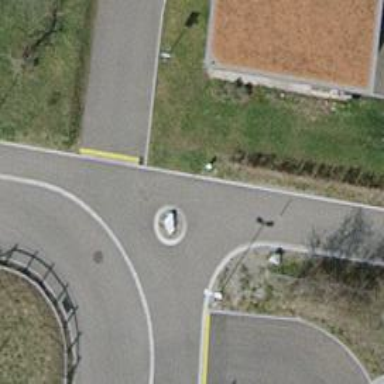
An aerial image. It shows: Bollard.